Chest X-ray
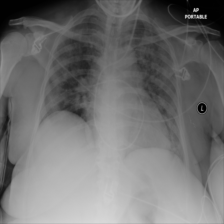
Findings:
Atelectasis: negative
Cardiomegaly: negative
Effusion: negative
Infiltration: negative
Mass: negative
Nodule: negative
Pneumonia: negative
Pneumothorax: negative
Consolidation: negative
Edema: negative
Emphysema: negative
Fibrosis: negative
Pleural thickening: negative
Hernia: negative